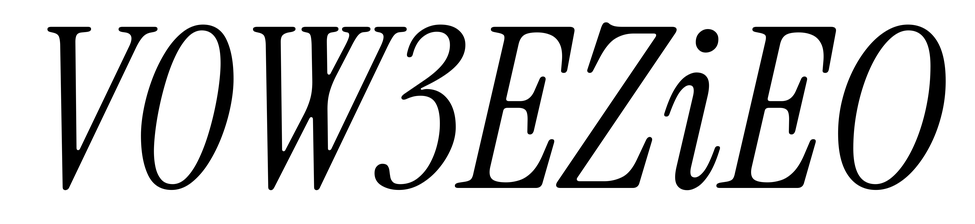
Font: InstrumentSerif-Italic